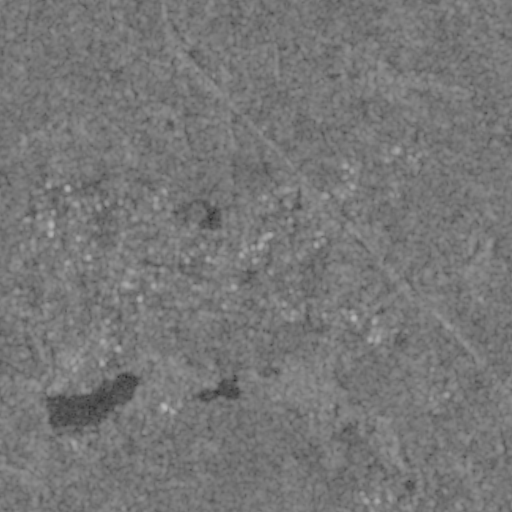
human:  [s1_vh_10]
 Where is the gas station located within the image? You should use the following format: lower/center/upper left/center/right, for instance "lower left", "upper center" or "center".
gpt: The gas station is located in the center left of the image.
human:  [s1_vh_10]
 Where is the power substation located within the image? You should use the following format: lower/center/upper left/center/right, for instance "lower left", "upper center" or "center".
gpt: The power substation is located in the upper right of the image.
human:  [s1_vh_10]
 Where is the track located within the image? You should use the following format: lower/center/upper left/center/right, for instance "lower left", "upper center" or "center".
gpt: The track is located in the center of the image.
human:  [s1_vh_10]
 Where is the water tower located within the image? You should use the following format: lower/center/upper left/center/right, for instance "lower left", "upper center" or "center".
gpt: The water tower is located in the upper right of the image.
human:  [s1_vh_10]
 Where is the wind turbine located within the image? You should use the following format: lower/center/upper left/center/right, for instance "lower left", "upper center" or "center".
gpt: The wind turbine is located in the lower right of the image.
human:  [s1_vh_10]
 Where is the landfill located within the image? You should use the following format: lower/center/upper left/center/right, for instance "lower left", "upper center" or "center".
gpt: There is no landfill in the image.

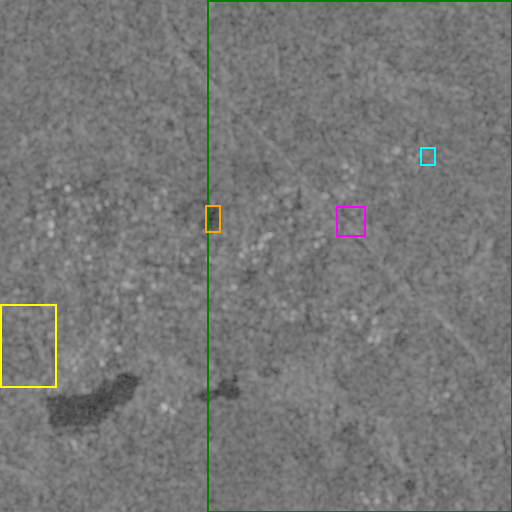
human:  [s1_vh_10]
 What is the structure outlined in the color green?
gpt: The structure outlined in green is a crop field.
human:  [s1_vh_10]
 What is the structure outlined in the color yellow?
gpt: The structure outlined in yellow is a park.
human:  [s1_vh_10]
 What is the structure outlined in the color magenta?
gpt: The structure outlined in magenta is a parking lot.
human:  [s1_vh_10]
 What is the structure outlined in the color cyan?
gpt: The structure outlined in cyan is a power substation.
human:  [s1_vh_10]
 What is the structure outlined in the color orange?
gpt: The structure outlined in orange is a track.
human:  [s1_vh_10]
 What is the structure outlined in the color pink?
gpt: There is no pink outline.